Question: How can we make an imageview to slide like default call screen , like swipe left to reject call and swipe right to answer call ? I have no experience on animations on android , so where do i start ?
something like this ??
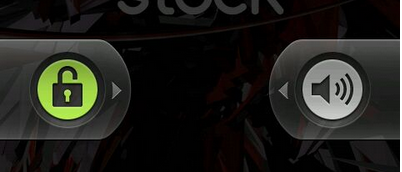
Answer: Check this library
<URL>
Otherwise you'll have to use SurfaceView and do the animations, touch events, etc... manually